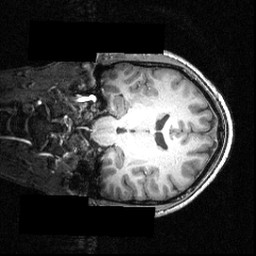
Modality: T1w
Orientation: coronal
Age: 21
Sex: male
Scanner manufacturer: siemens
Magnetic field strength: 3.951 T
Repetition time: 1.5 s
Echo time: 0.00335 s